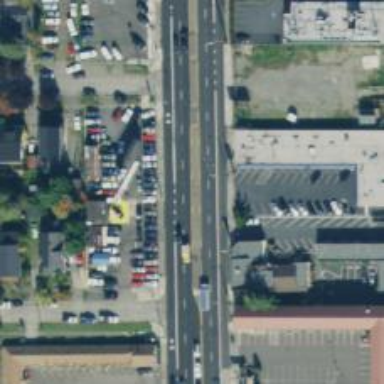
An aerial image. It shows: Primary highway with asphalt surface and separate sidewalk.